The plot shows how the frequency content of a bearing vibration signal evolves over time (STFT spectrogram). Classify the bearing condition as one of: normal, inner_race, outer_race, ball.
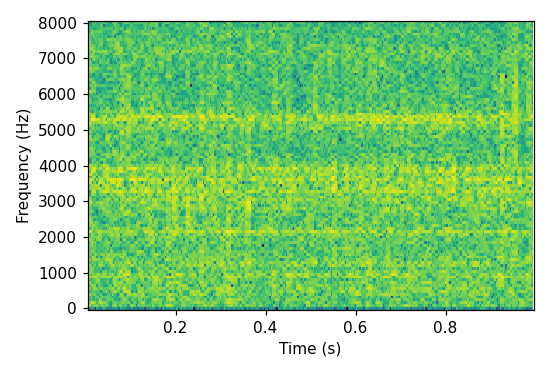
Answer: inner_race